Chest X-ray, PA view. Patient: 17 years old, sex M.
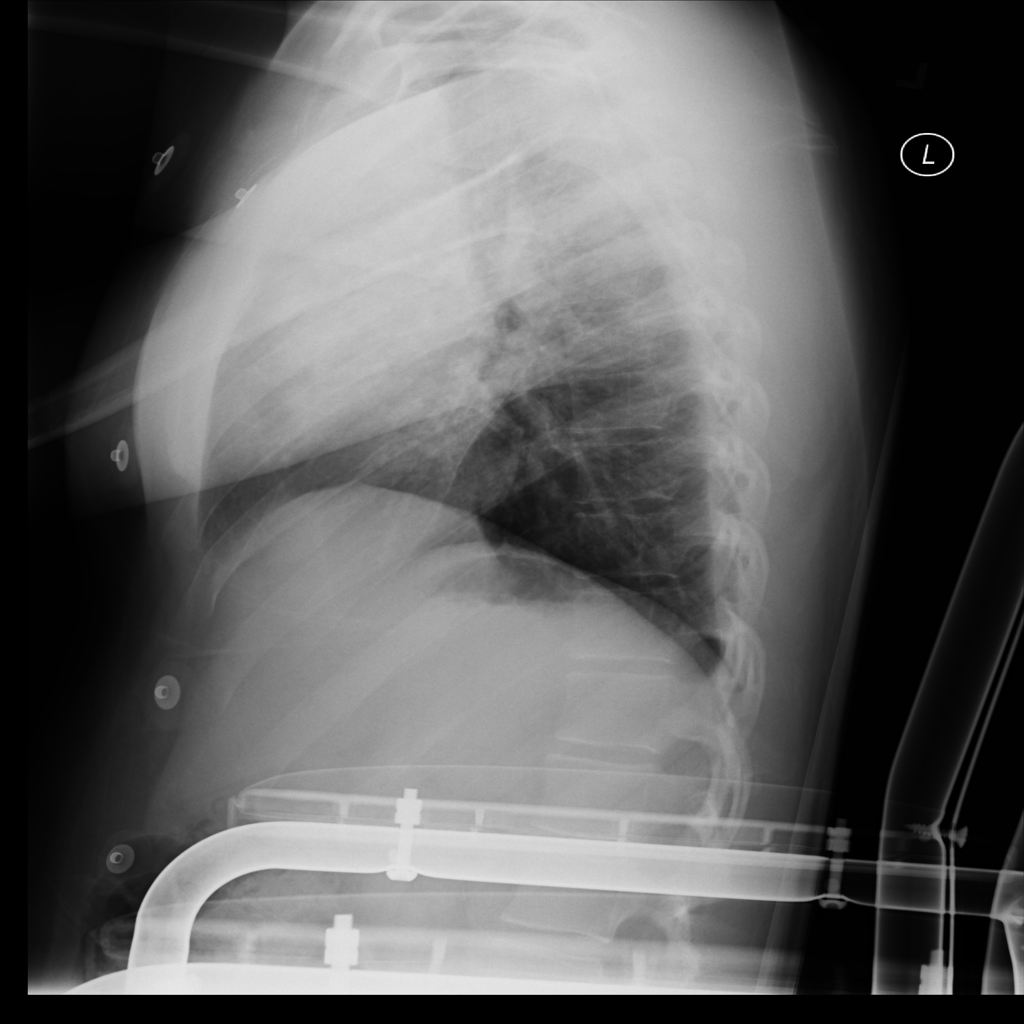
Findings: Edema, Infiltration, Pneumonia